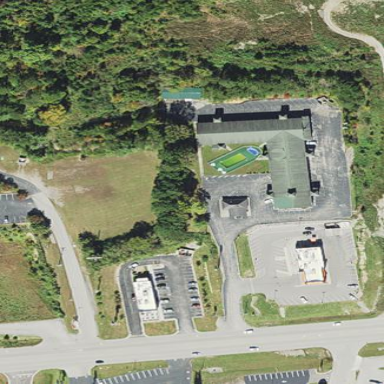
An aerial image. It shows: Motel.